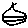
Label: car